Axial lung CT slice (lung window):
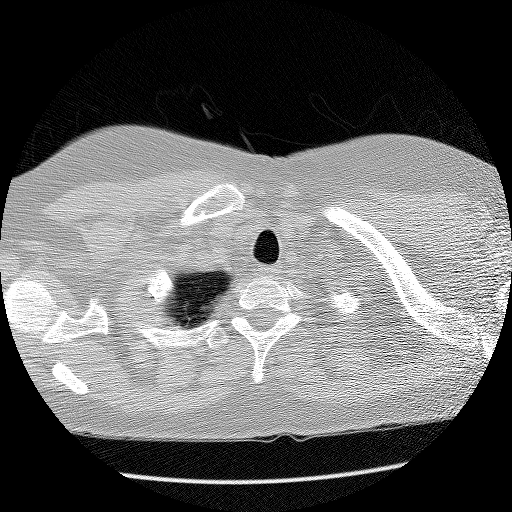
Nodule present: no